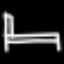
Label: bed